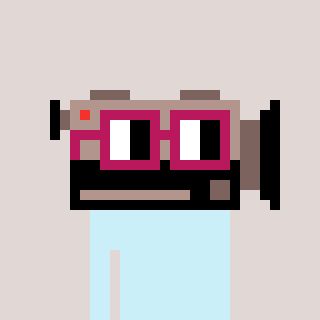
a pixel art character with square dark red glasses, a camcorder-shaped head and a cold-colored body on a warm background